Question: Creating a small battleship game on Android that will use RMI and Tomcat.
I need to load data from a text file "boards.txt" and possibly store it in a HashMap in order to query it.
I cannot attach the file but below is a screenshot of the .txt file in Notepad. It displays the board layout for 10,000 Battleship game boards (I think it's that number anyway) which are 10x10 grids.
So each 100 characters of the file will be the locations of the different ships and blank spaces for a 10 x 10 grid with each separated by a line break.
What I'm struggling with is the actual parsing. I think saving the data to a HashMap will make it easier to search through for picking a random board layout. Below is the code that I am currently using to read in the data.
'''
public static void main(String[] args) throws FileNotFoundException {
Scanner scanner = new Scanner(new FileReader("C:\Path\boards.txt"));
HashMap<String, String> map = new HashMap<String, String>();
while (scanner.hasNextLine()) {
String columns = scanner.nextLine();
map.put(columns, columns);
}
System.out.println(map);
}
'''
Now the main reason I have it like this was just to get rid of errors. Previously my code was like this:
'''
public static void main(String[] args) throws FileNotFoundException {
Scanner scanner = new Scanner(new FileReader("C:\Path\boards.txt"));
HashMap<String, String> map = new HashMap<String, String>();
while (scanner.hasNextLine()) {
String[] columns = scanner.nextLine().split(" ");
map.put(columns[0], columns[1]);
}
System.out.println(map);
}
'''
But, I was getting an out of bounds exception. Due to the fact there is no blank spaces to split most likely.
OK so my main issue is, how do I either save the entire .txt file to a HashMap and only display one line of 100 characters at a time.
And Secondly (lower priority) - I would like to choose one line at random so I could create a random number between 1-10000 to display one line. I thought of using a String, Integer HashMap and somehow have a index value for each line but I'm not sure how I would do that.
**EDIT
Sorry I forgot to add the screenshot. Here it is:

Thank you for your answers, I'll read through them now
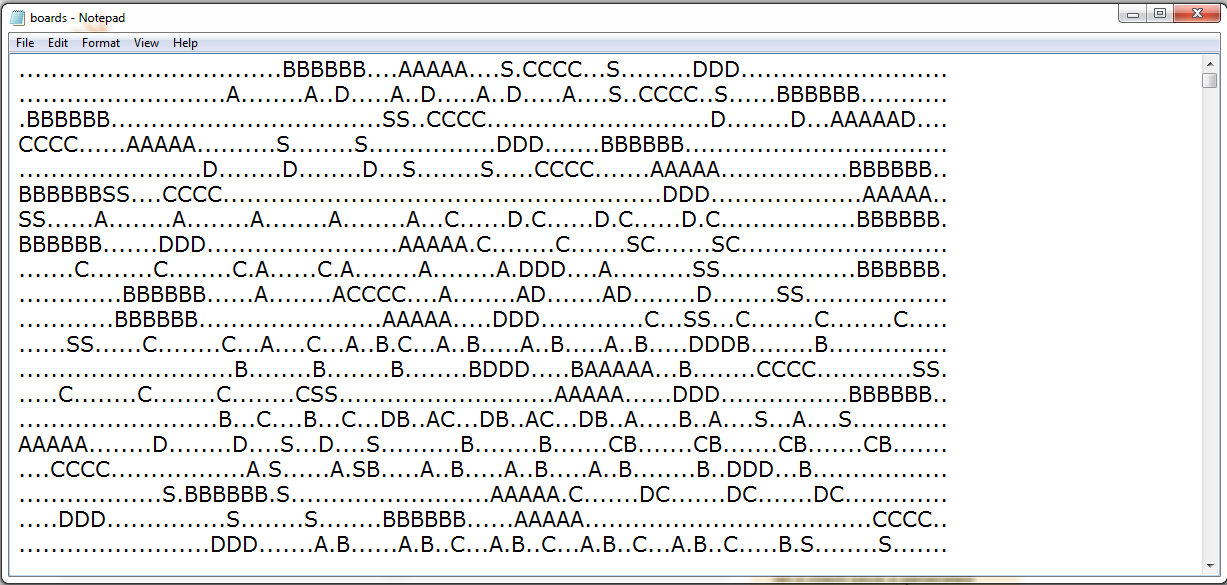
Answer: To answer your questions directly:
1) You pretty much had your file reader, but you needn't bother with the 'Map', a 'List' will suffice.
'''
Scanner scanner = new Scanner(new FileReader("C:\Path\boards.txt"));
List<String> lines = new ArrayList<String>();
while (scanner.hasNextLine()) {
String columns = scanner.nextLine();
lines.add(columns);
}
'''
2) To grab a random line, just pick a random index into the 'List'.
'''
Random random = new Random();
int randomLineIndex = random.nextInt(lines.size());
String randomLine = lines.get(randomLineIndex);
'''
Now, all that said, if you don't need to load the whole file, don't. If you just need to grab a random line from the file then go right for it and save yourself computation and memory.
To do so, you'll first need to known the number of lines in the file.
<URL> gives you:
'''
String file = "C:\Path\boards.txt";
BufferedReader reader = new BufferedReader(new FileReader(file));
int lineCount = 0;
while (reader.readLine() != null) lineCount++;
reader.close();
'''
Now you know how many lines there are and can pick one at random:
'''
Random random = new Random();
int randomLineIndex = random.nextInt(lineCount);
'''
Then you can grab that line and ignore the rest:
'''
reader = new BufferedReader(new FileReader(file));
int i = 0;
while (++i < randomLineIndex)
// Skip all lines before the one we want
reader.readLine();
String randomLine = reader.readLine();
'''